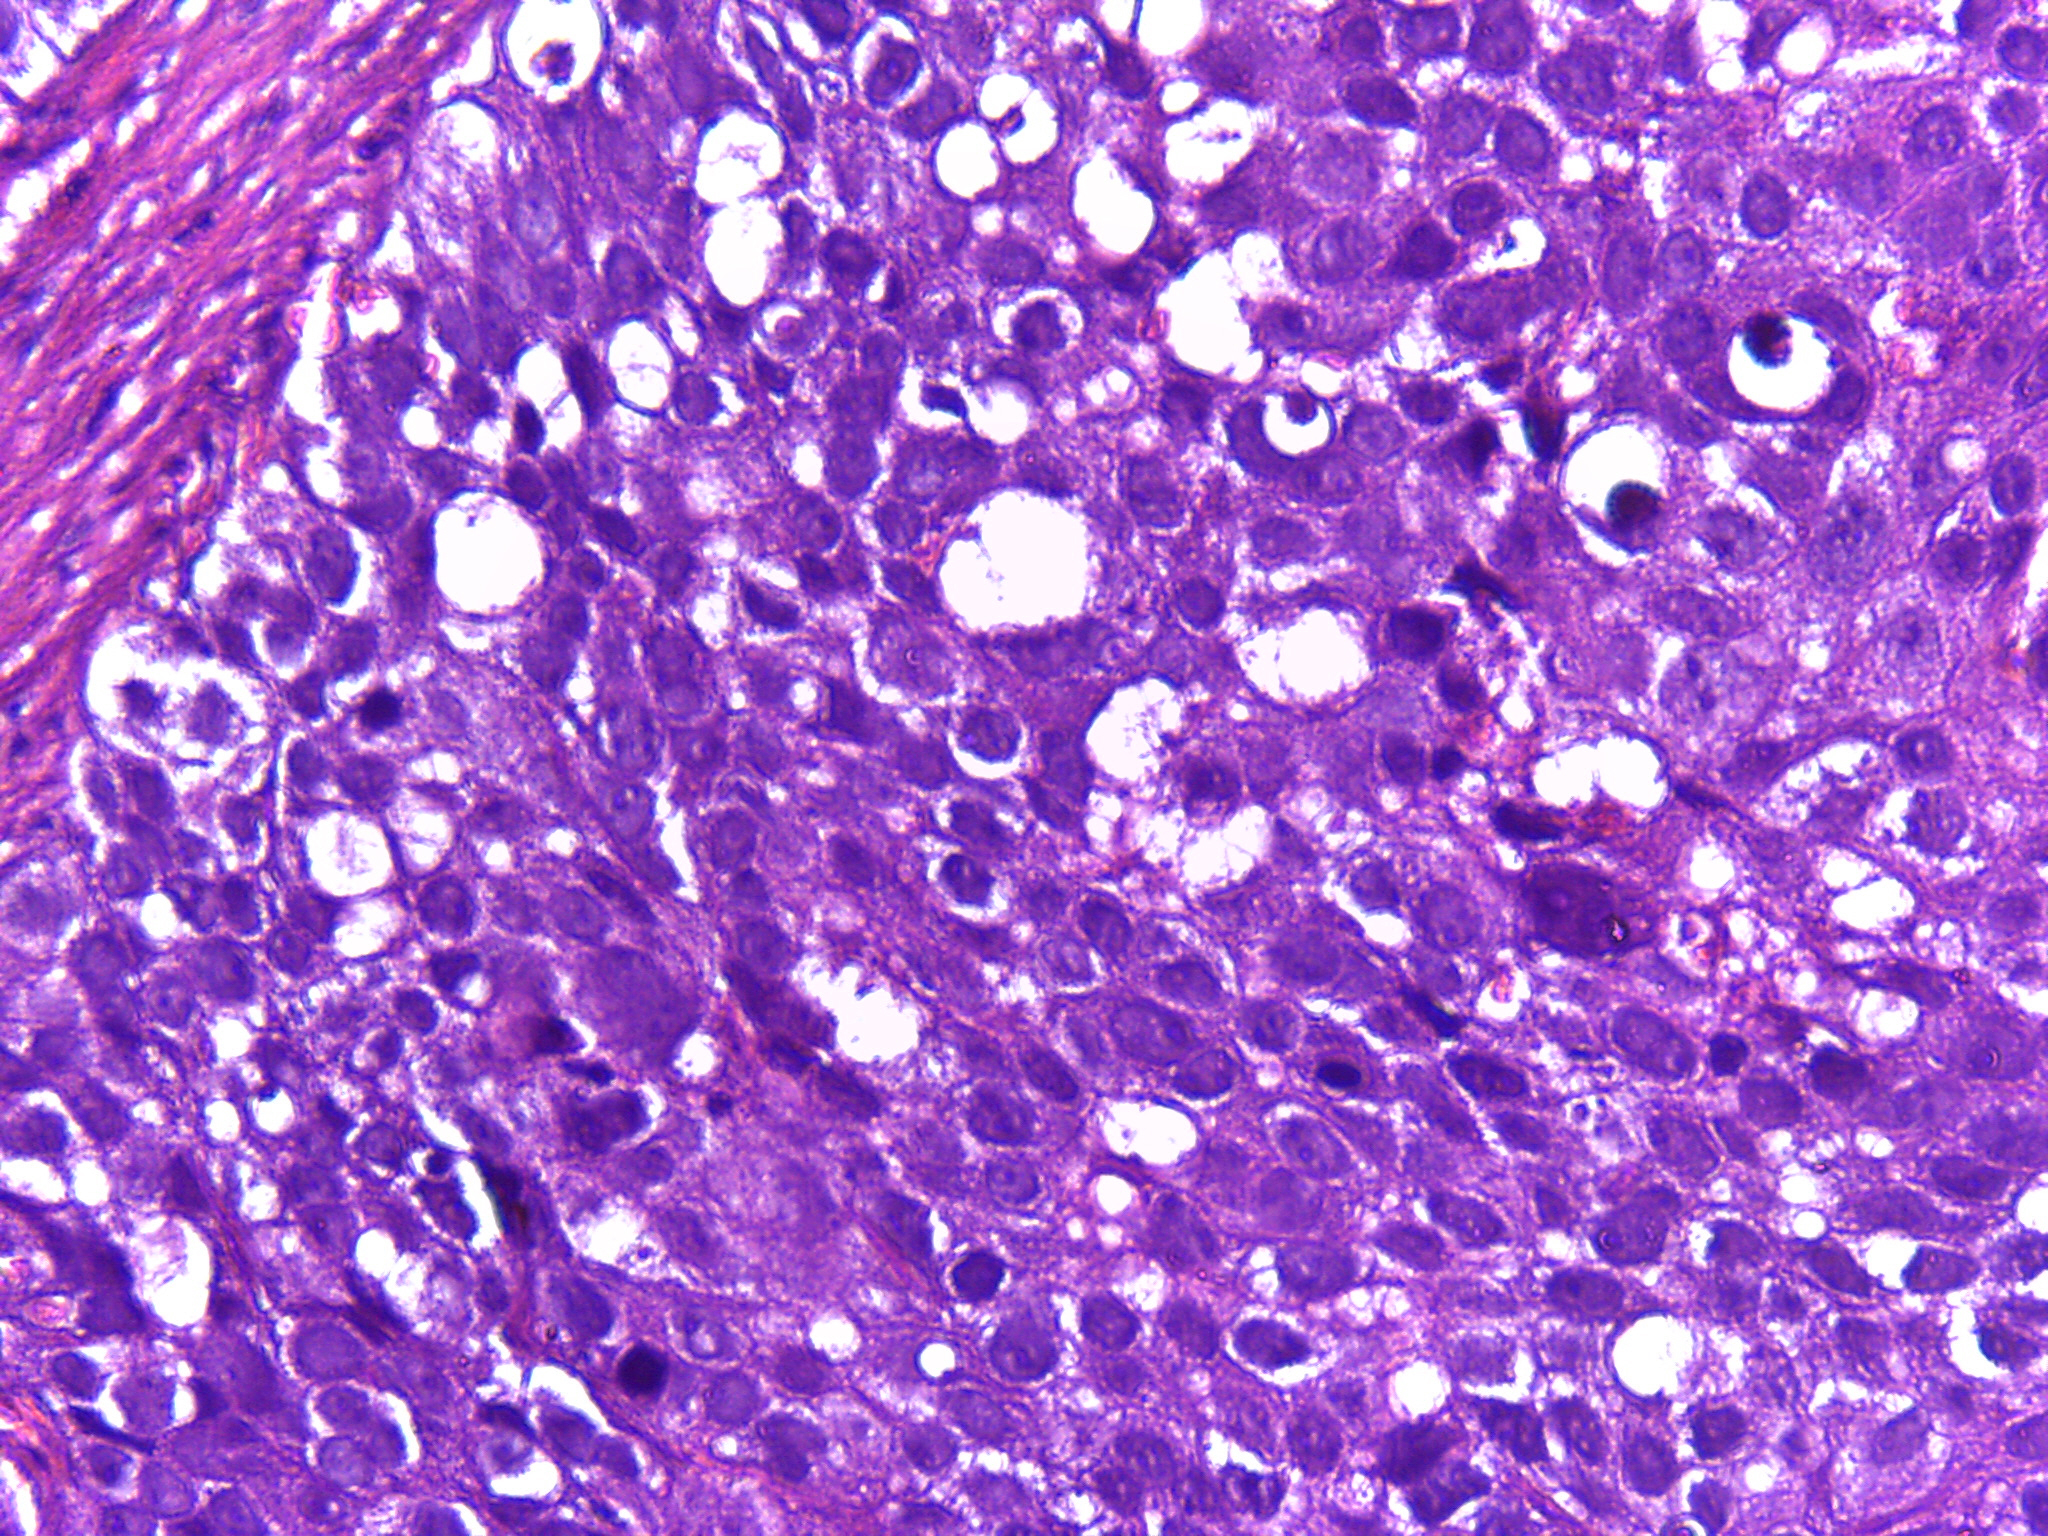
Diagnosis: OSCC